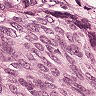
Metastatic tissue present: yes